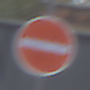
Verkehrszeichen: VerbotDerEinfahrt
Umgebung: Outdoor, Urban
Tageszeit: MorningAfternoon
Wetter: Overcast
Licht: Natural
Jahreszeit: NotSpecified
Kontrast: LowContrast